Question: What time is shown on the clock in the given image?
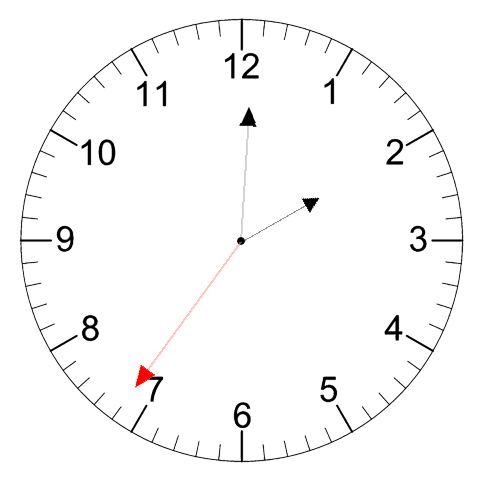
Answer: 02:00:36